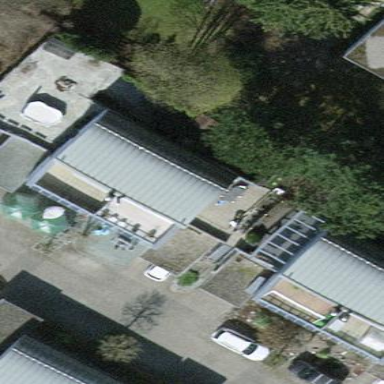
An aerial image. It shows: Terrace building.